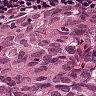
Metastatic tissue present: yes